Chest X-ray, AP view. Patient: 41 years old, sex F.
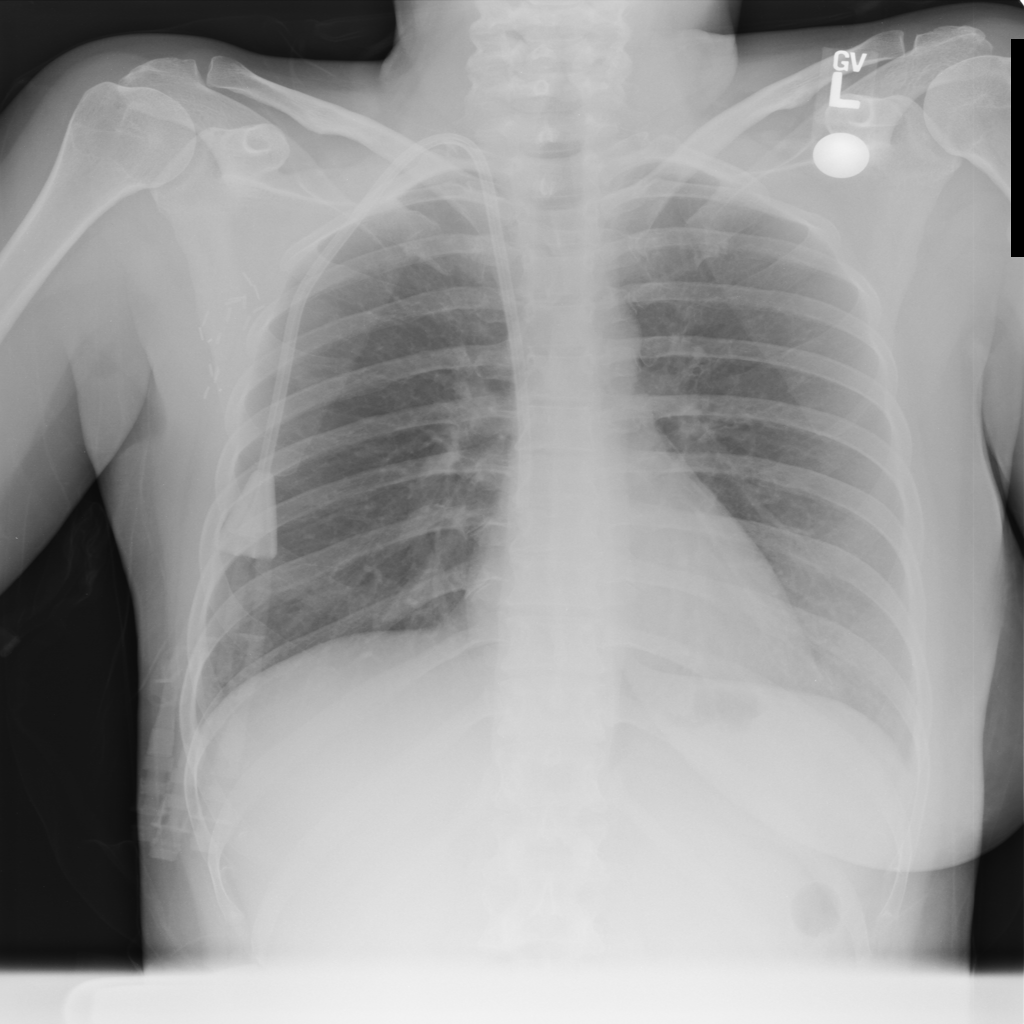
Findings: No Finding